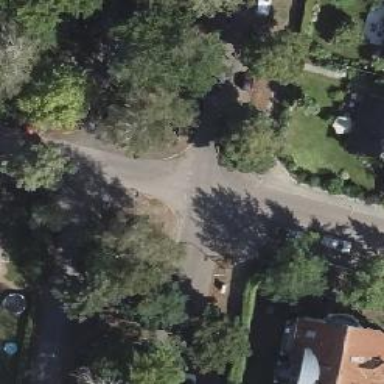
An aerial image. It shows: Residential road.